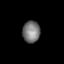
Tissue: lung
Cell type: Epithelial cells
Senescence score: 0.1053
Nuclear area (px): 370
Mean DAPI intensity: 119.846